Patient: sex M, age 77
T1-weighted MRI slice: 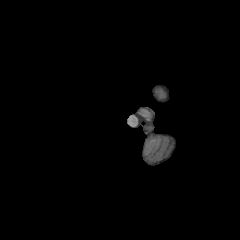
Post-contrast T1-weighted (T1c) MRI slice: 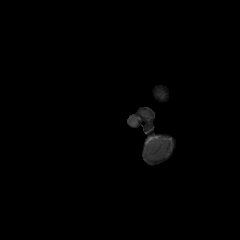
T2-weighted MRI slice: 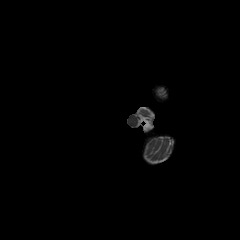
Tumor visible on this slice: no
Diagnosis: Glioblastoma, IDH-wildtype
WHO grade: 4